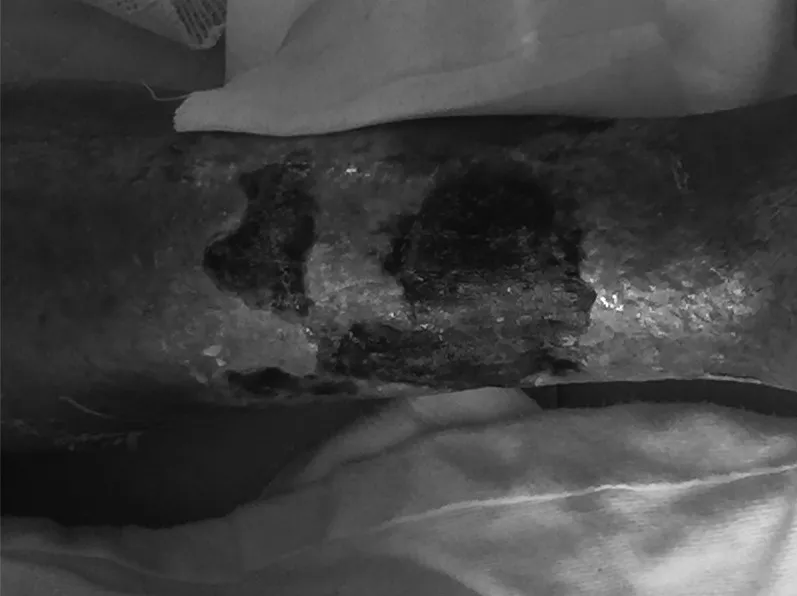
Ulceration and necrosis of the left lower extremity overlying calciphylaxis.
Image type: radiology (x_ray)